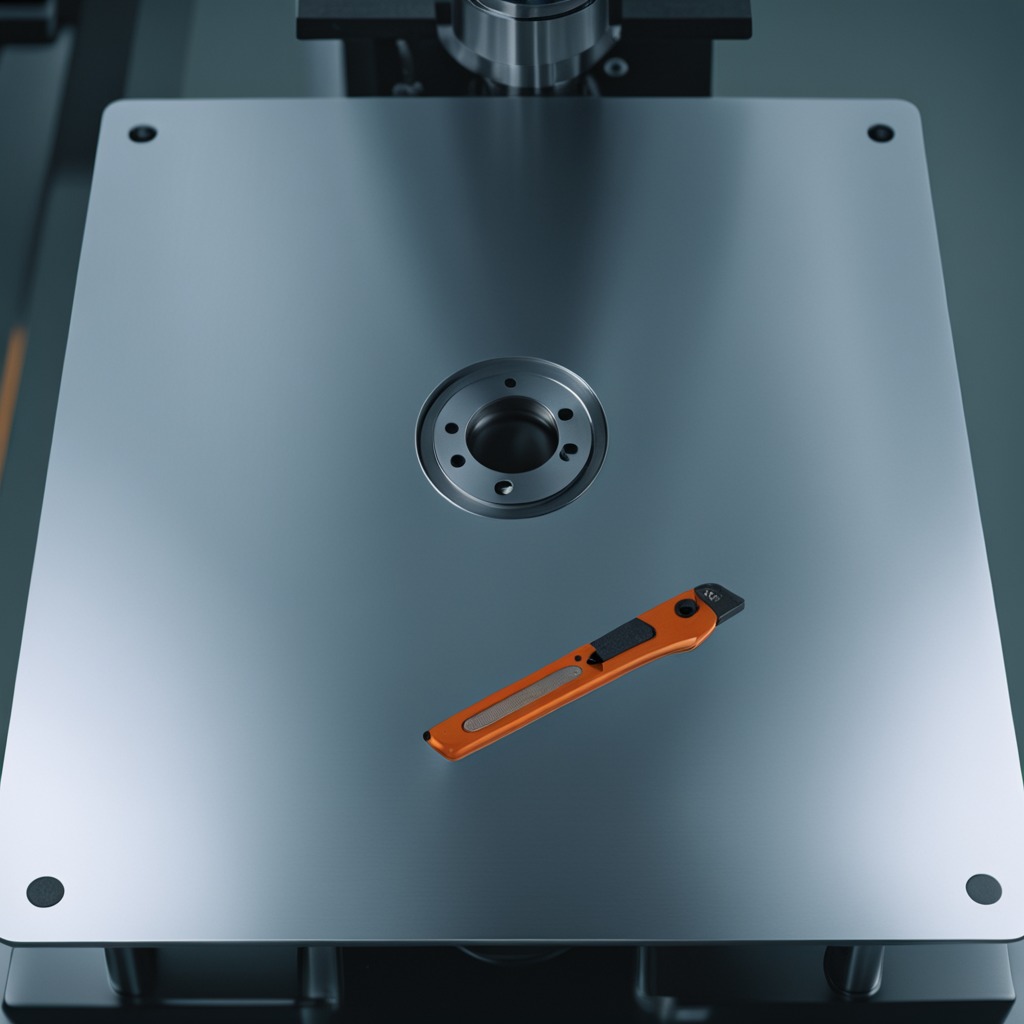
A utility knife lies on the metal table in a machine shop under fluorescent lights.